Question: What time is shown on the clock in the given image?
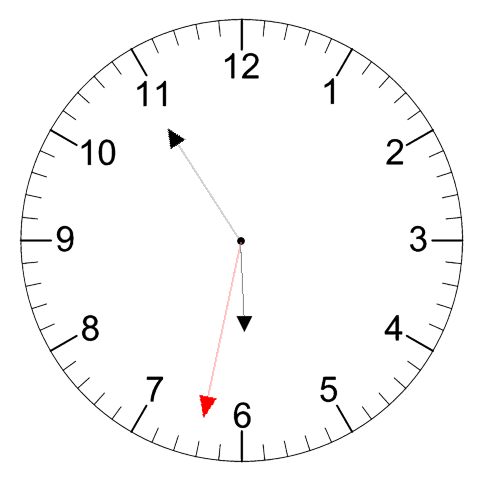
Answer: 05:54:32